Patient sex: M
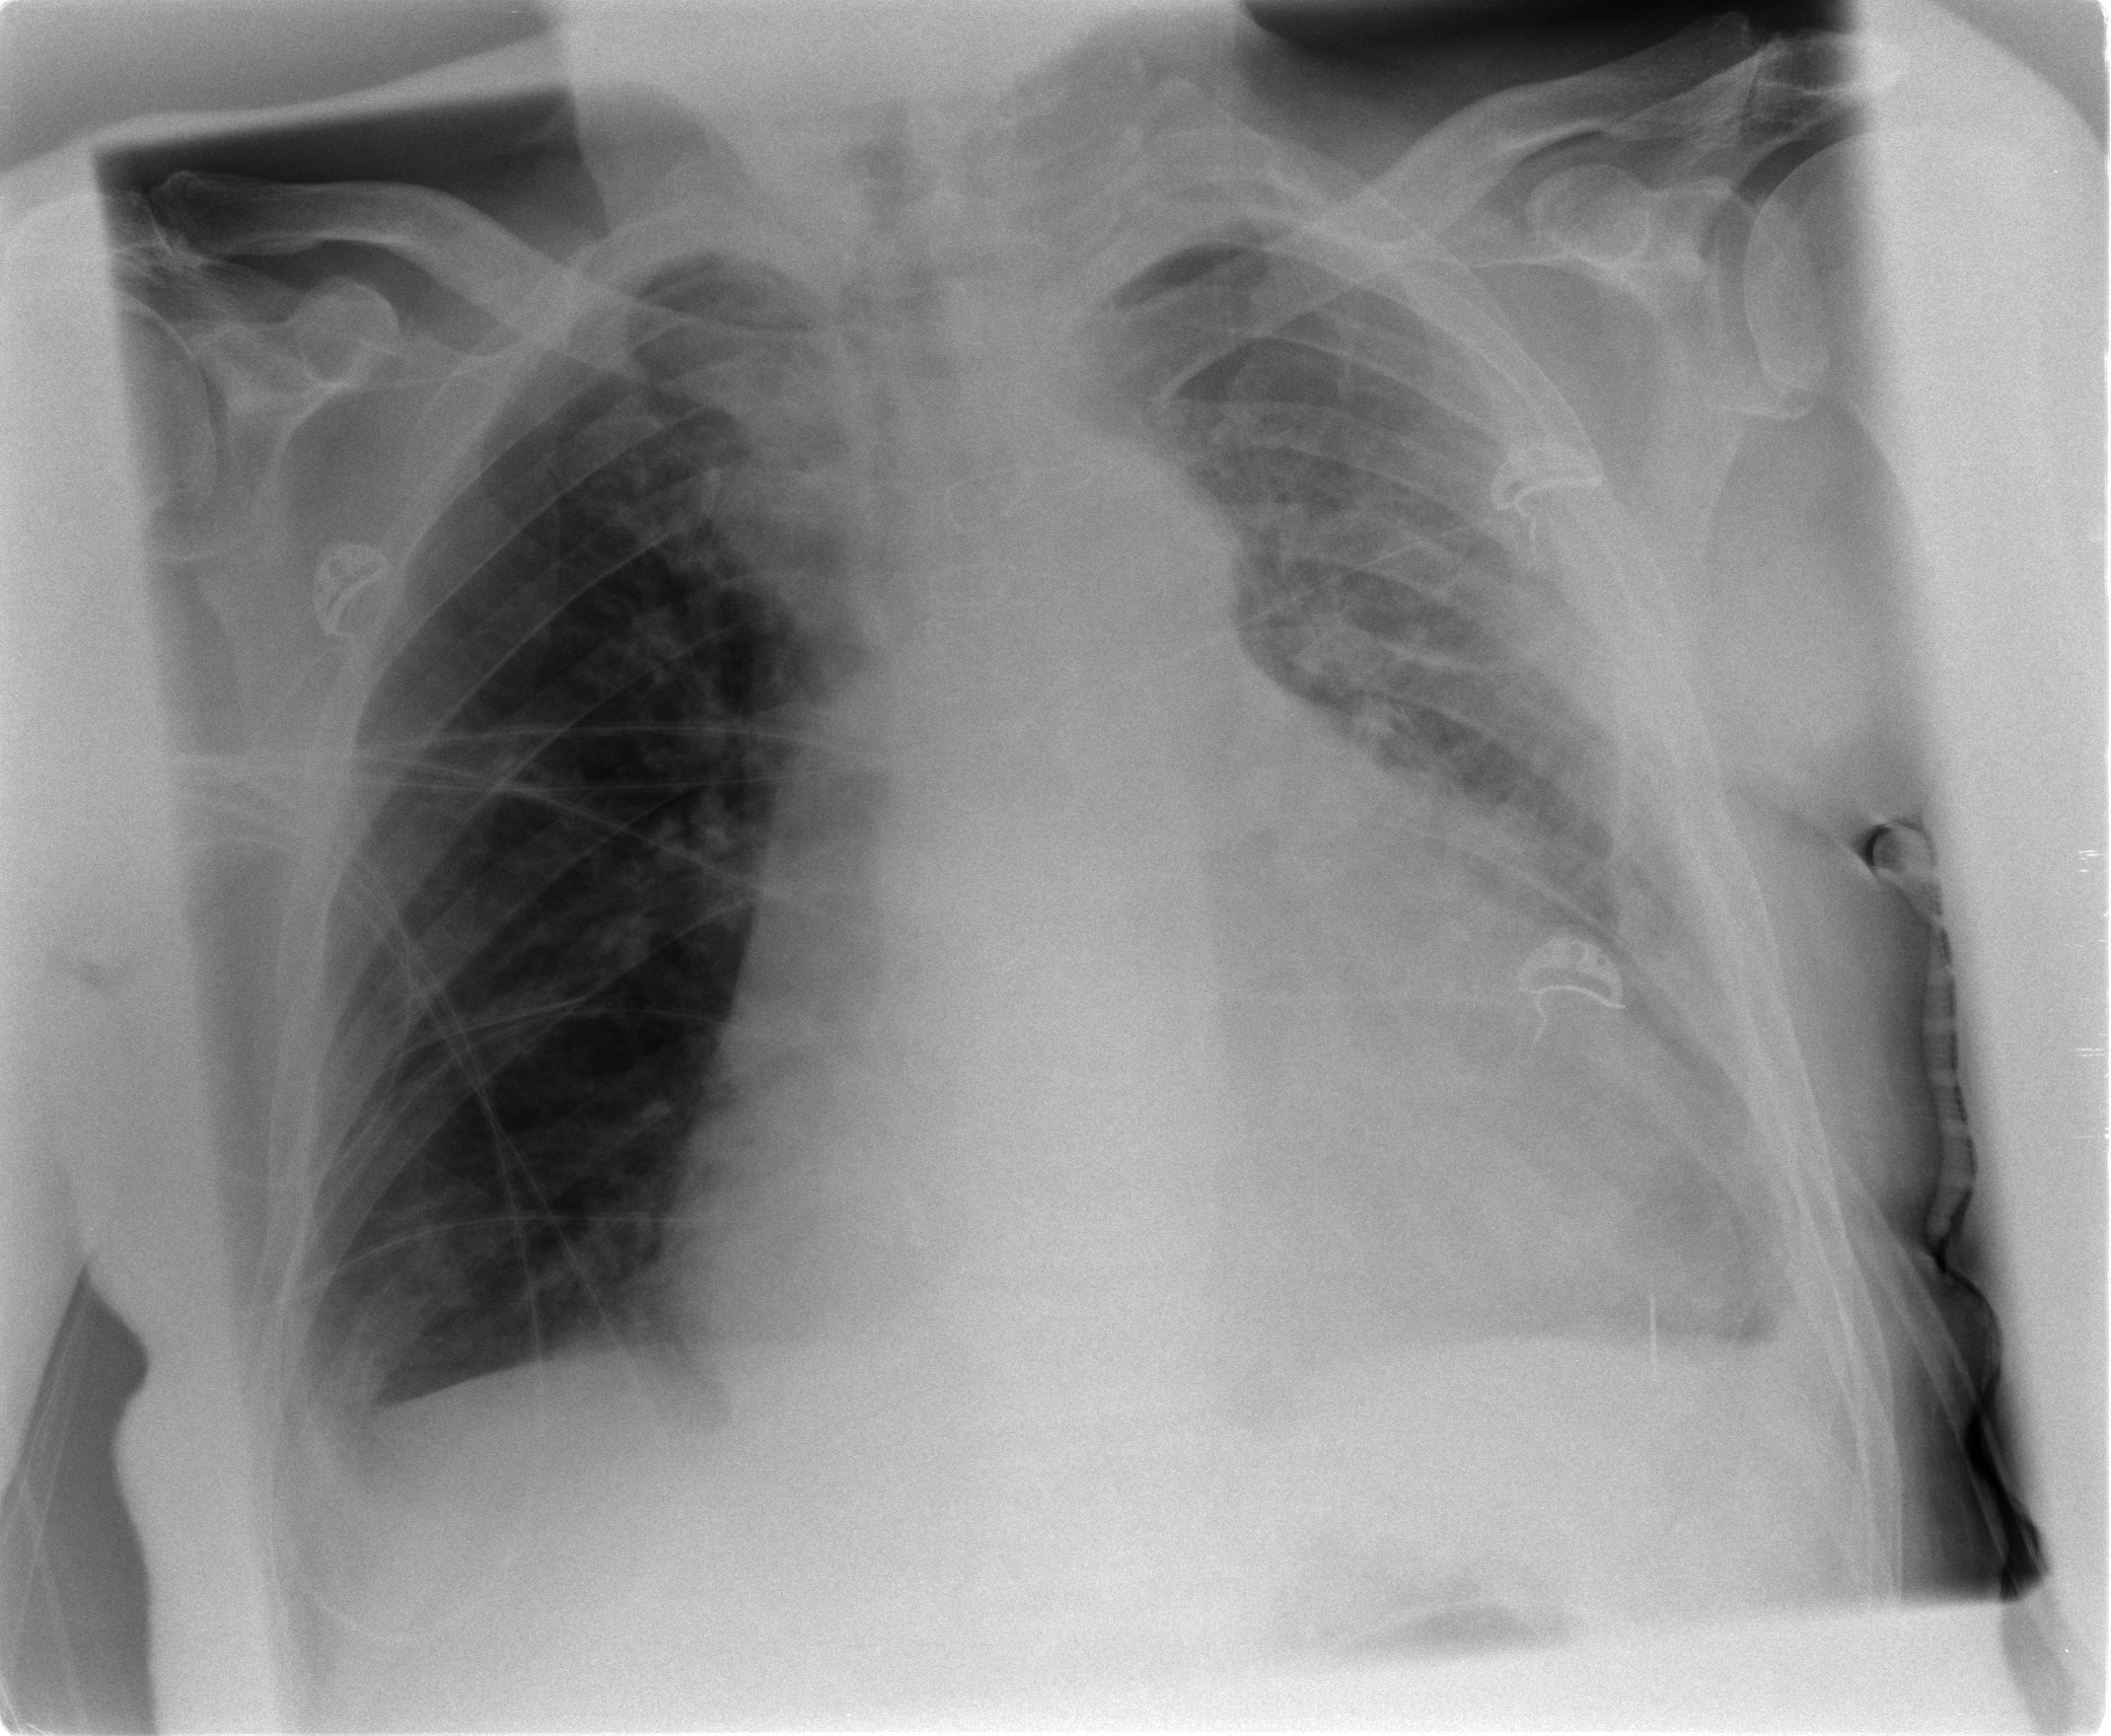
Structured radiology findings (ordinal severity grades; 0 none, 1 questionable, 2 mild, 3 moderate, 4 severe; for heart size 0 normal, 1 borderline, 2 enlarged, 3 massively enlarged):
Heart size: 3
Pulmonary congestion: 3
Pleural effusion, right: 2
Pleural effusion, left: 3
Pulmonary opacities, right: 0
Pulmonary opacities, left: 2
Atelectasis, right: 2
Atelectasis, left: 2